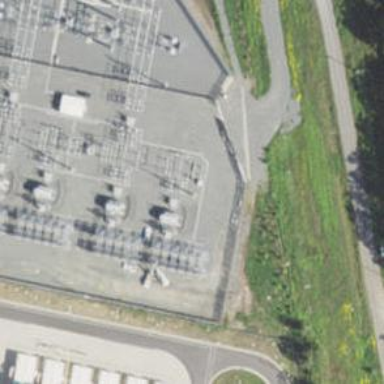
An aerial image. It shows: Switch for power supply.